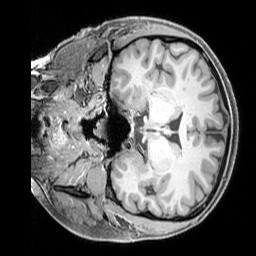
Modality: T1w
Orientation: coronal
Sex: female
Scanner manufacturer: siemens
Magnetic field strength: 3 T
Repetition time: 2.3 s
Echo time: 0.00226 s